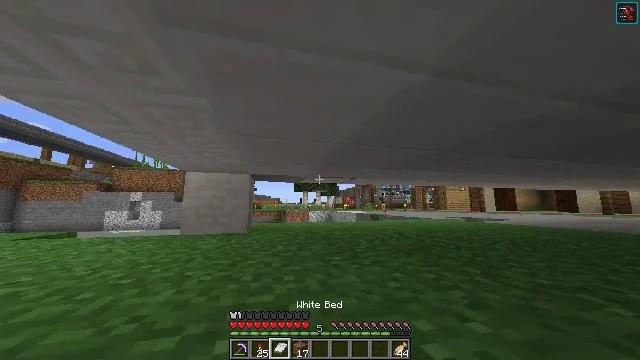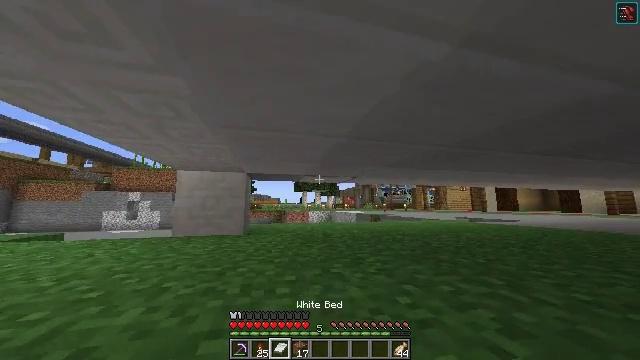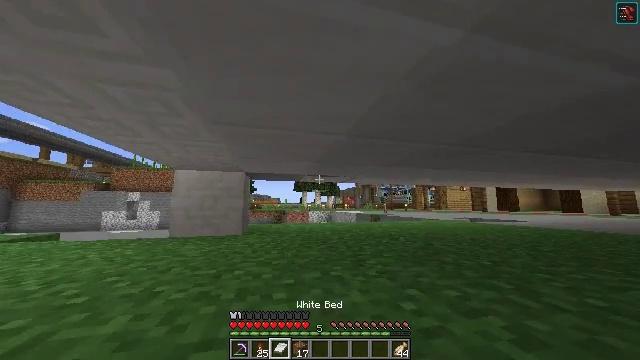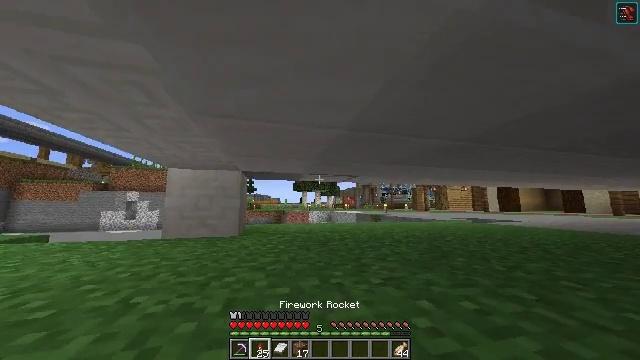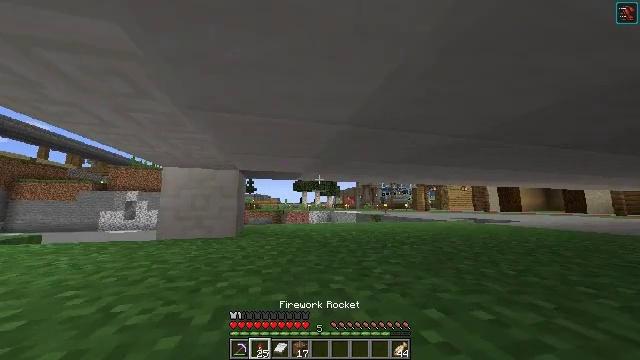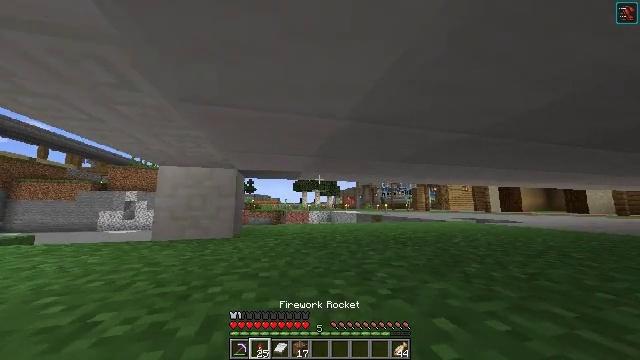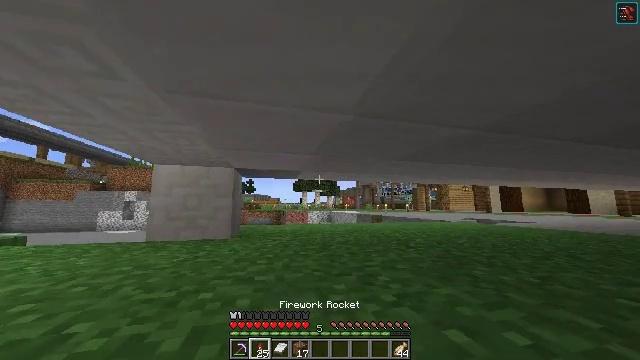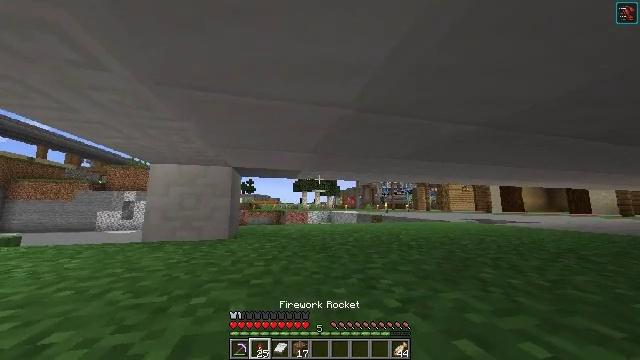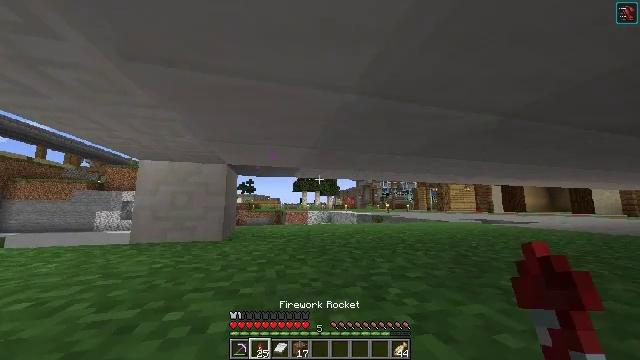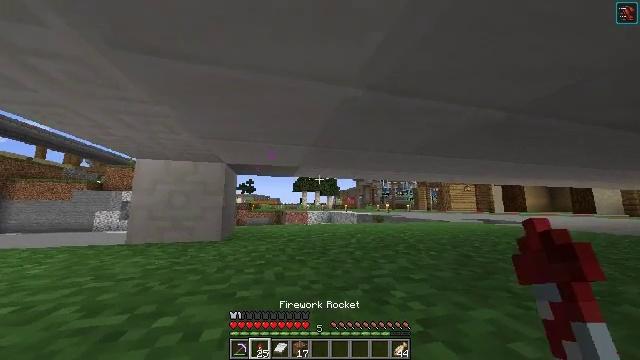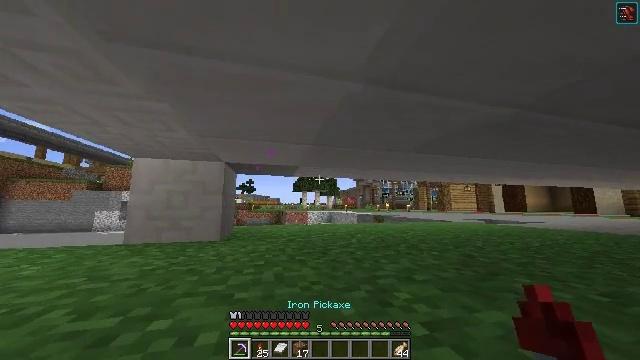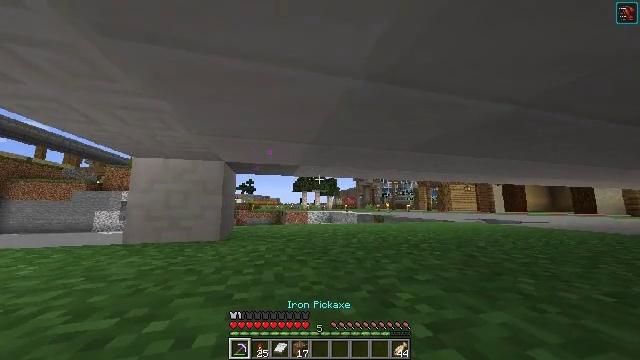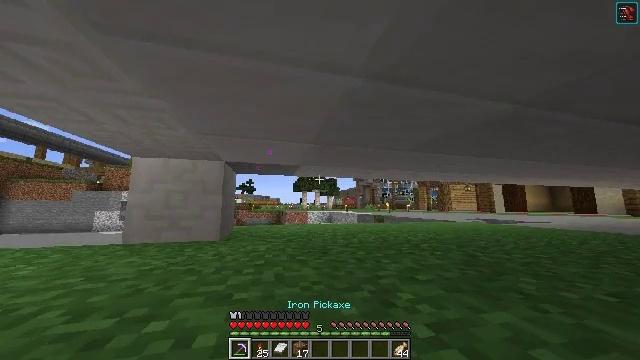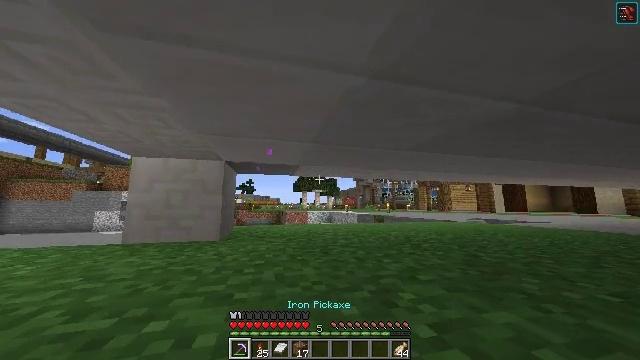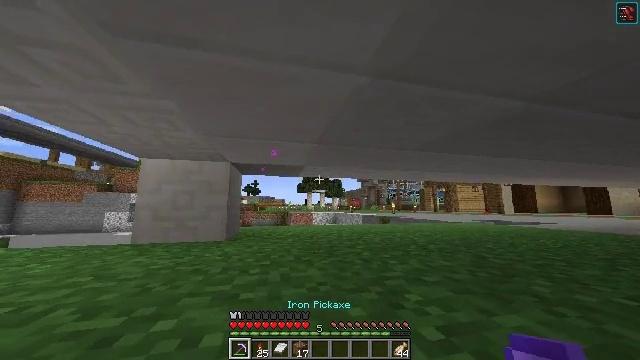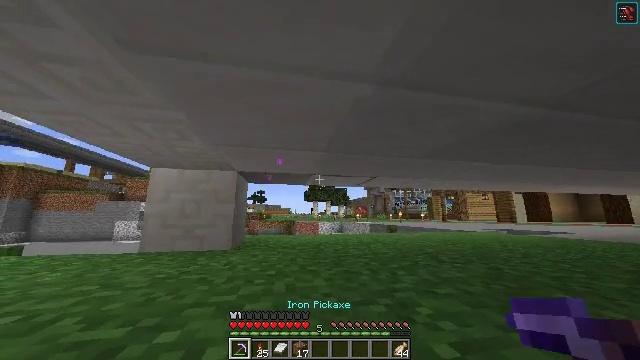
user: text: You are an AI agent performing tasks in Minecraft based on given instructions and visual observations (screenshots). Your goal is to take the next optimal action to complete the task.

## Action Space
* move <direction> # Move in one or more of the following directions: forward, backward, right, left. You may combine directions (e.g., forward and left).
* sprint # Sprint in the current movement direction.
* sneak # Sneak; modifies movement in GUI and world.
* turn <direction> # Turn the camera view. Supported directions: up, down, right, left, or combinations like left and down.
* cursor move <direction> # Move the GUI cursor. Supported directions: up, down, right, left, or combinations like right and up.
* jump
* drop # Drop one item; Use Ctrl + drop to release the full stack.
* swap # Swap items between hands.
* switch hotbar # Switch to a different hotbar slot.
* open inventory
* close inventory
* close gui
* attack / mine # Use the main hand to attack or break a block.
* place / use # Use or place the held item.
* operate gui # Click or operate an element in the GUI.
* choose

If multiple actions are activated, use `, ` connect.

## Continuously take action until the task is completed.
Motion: motion action
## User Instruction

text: Gather some quartz slabs.
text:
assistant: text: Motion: move forward
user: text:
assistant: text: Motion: move forward
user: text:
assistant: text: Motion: move forward
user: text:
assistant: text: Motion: move forward
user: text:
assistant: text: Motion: move forward
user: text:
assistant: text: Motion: move forward
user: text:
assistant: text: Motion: move forward
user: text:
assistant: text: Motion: move forward
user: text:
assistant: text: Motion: no_op
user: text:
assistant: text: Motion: no_op
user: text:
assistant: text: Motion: no_op
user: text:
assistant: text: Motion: no_op
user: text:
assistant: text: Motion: no_op
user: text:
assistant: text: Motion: turn left
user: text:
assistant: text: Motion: move forward, turn left and up
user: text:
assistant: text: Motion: move forward and move left, turn left and up
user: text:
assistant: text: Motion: move forward and move left, turn up
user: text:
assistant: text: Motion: move forward, turn up
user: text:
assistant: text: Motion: turn up
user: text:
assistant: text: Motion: turn up
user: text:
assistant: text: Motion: no_op
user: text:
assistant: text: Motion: move forward
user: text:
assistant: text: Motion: move forward
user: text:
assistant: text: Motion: move forward
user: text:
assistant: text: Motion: move forward
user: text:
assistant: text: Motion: move forward
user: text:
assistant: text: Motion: move forward
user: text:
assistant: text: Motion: move forward
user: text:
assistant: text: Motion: no_op
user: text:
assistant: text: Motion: turn up